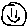
Label: smiley face